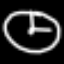
Label: clock